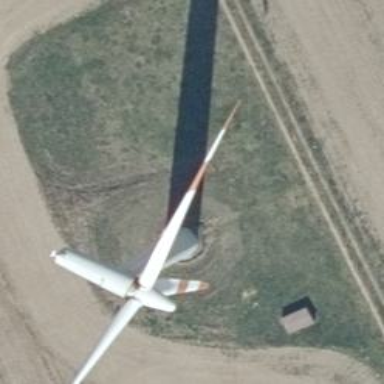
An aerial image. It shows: Wind turbine power generator.